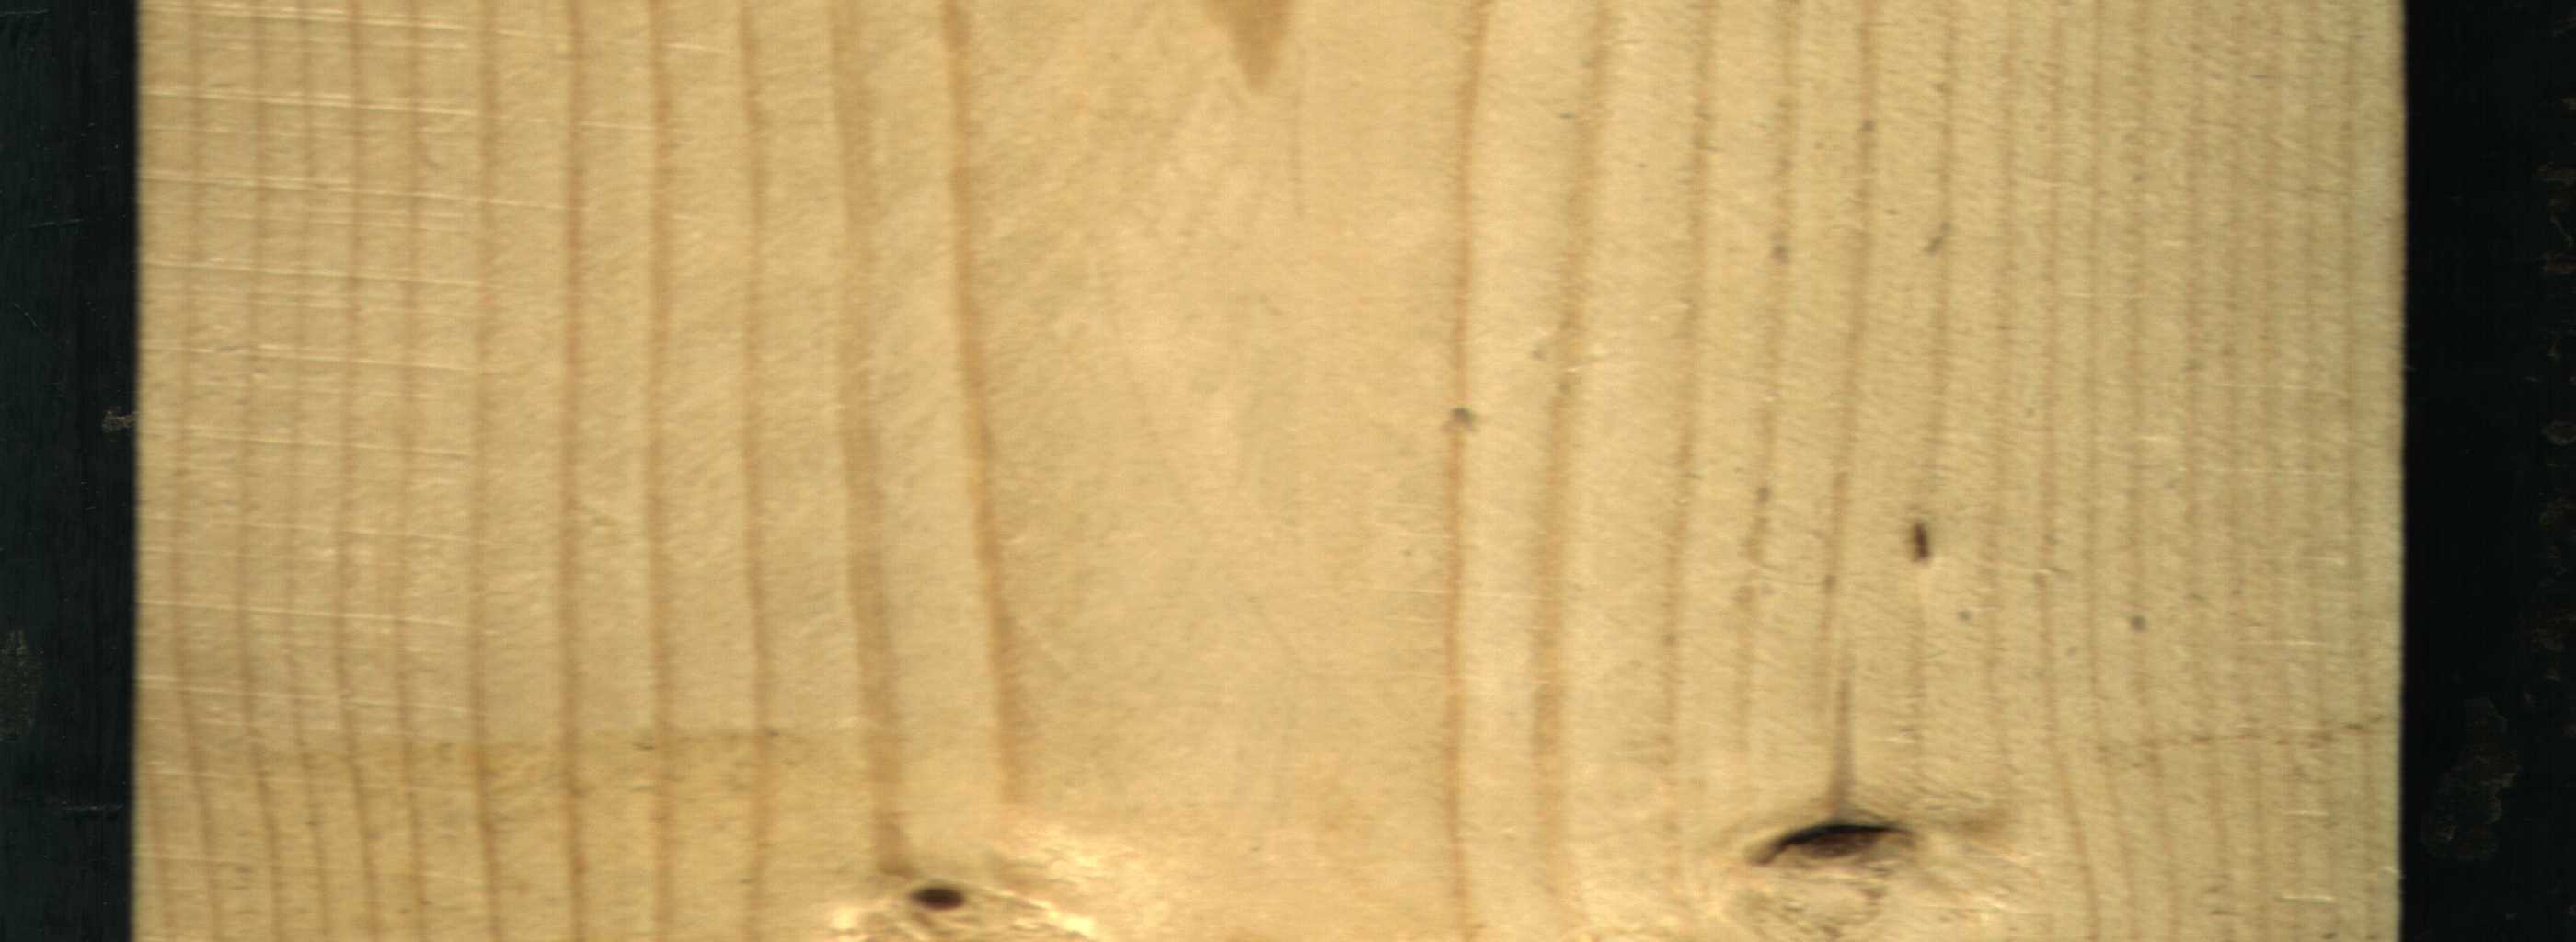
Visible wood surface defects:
resin
Dead_Knot
Live_Knot